Question: I am trying to run the makefile using the cygwin. But it is giving me error.
Makefile :
'''
CXXC = g++
CFLAGS = -Wall -O3
all: svm-train svm-predict svm-scale
svm-predict: svm-predict.c svm.o
$(CXXC) $(CFLAGS) svm-predict.c svm.o -o svm-predict -lm
svm-train: svm-train.c svm.o
$(CXXC) $(CFLAGS) svm-train.c svm.o -o svm-train -lm
svm-scale: svm-scale.c
$(CXXC) $(CFLAGS) svm-scale.c -o svm-scale
svm.o: svm.cpp svm.h
$(CXXC) $(CFLAGS) -c svm.cpp
clean:
rm -f *~ svm.o svm-train svm-predict svm-scale
'''
The image :
I tried typing make, Makefile.. it is not working... Need some help...
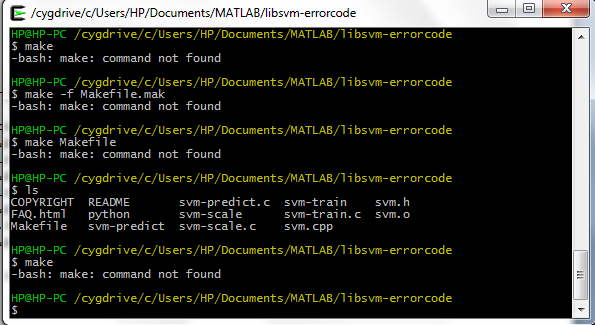
Answer: You have to install Make as part of Cygwin:
<URL>